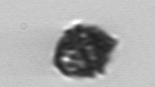
Label: Kryptoperidinium_triquetrum